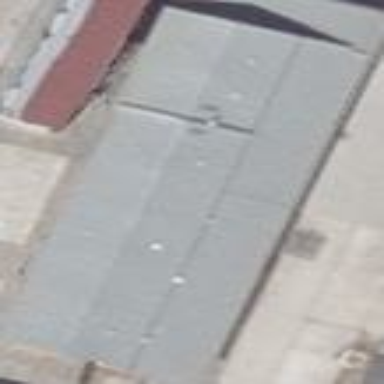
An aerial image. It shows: Building with gabled roof made of tar paper. The building has firebrick color.